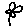
Label: flower